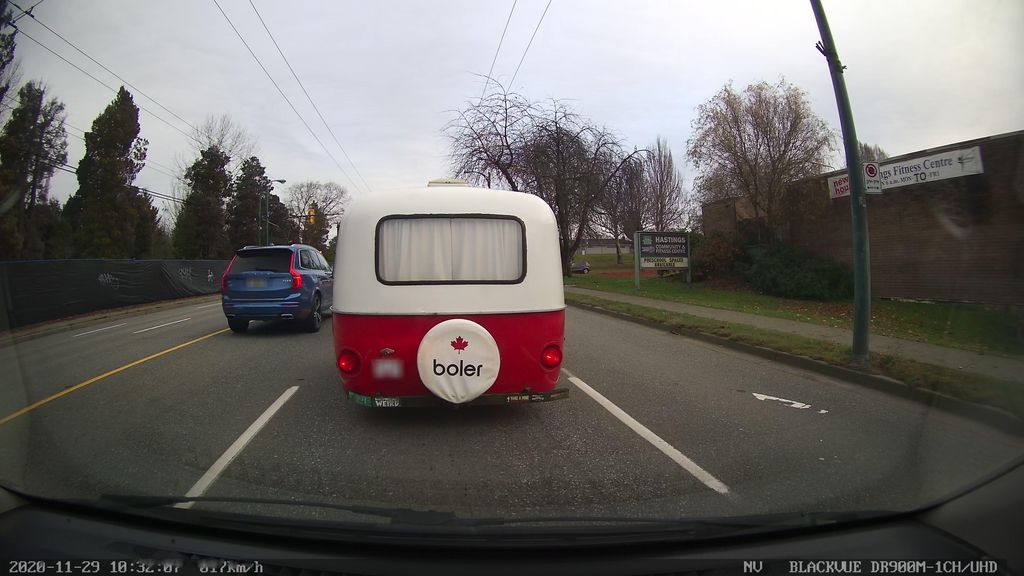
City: vancouver